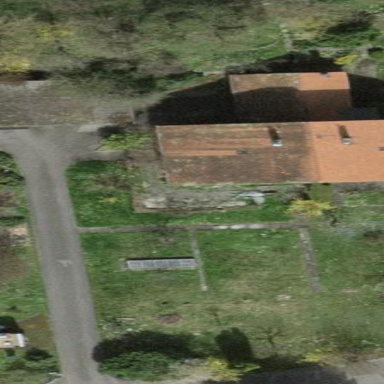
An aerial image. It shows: Garden enclosed by fence.